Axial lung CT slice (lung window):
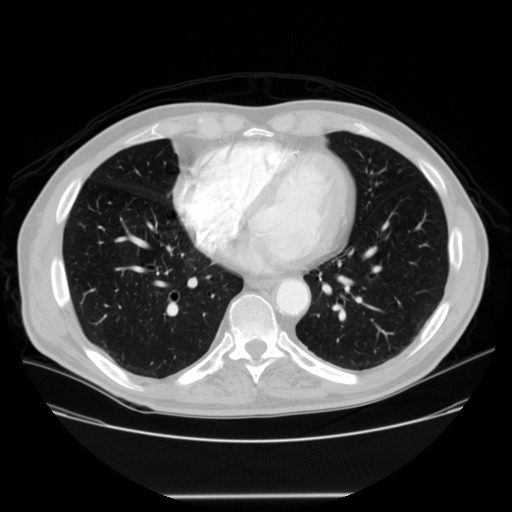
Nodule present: no